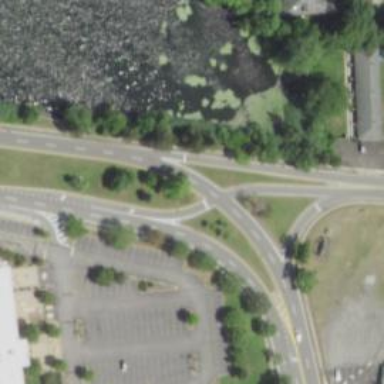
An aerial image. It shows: Primary highway with asphalt surface leading to roundabout.